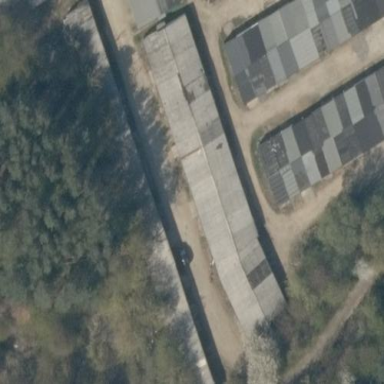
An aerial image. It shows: Group of garages.